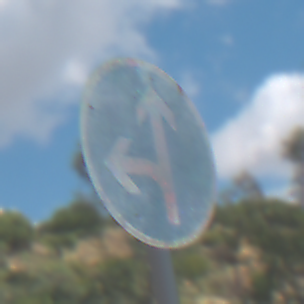
Verkehrszeichen: VorgeschriebeneFahrtrichtungGeradeausOderLinks
Umgebung: Outdoor, Nature
Tageszeit: Midday
Wetter: PartlyCloudy
Licht: Natural
Jahreszeit: Autumn
Kontrast: HighContrast